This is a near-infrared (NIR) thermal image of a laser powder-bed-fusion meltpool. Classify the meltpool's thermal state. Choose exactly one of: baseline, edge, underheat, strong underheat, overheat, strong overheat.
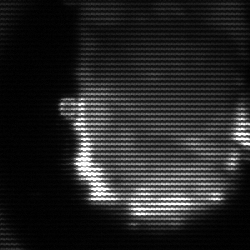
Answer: baseline